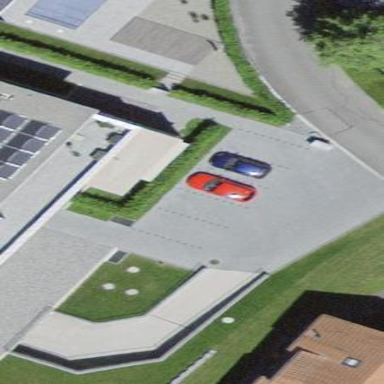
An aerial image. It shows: Parking area surfaced with paving stones.